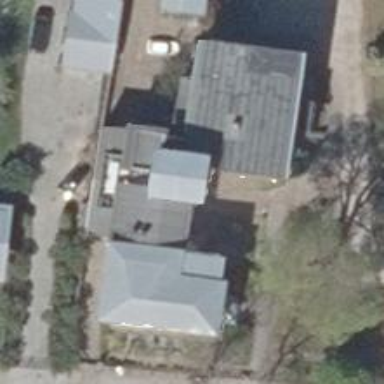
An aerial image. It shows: Building with ridged roof.